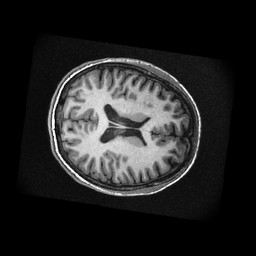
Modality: T1w
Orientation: axial
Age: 23
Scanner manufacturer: ge
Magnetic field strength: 3 T
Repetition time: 0.008388 s
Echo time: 0.003112 s